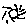
Label: sun